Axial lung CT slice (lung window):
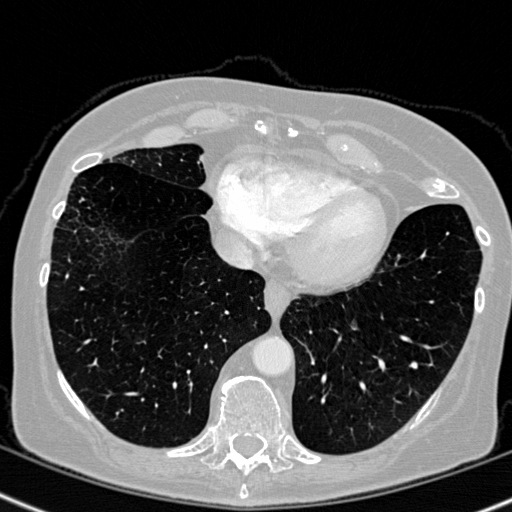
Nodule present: no